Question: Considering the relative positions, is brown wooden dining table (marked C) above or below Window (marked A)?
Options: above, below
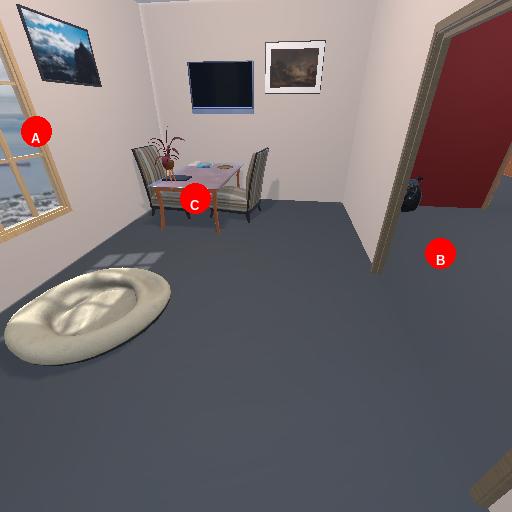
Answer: above